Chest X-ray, PA view. Patient: 59 years old, sex F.
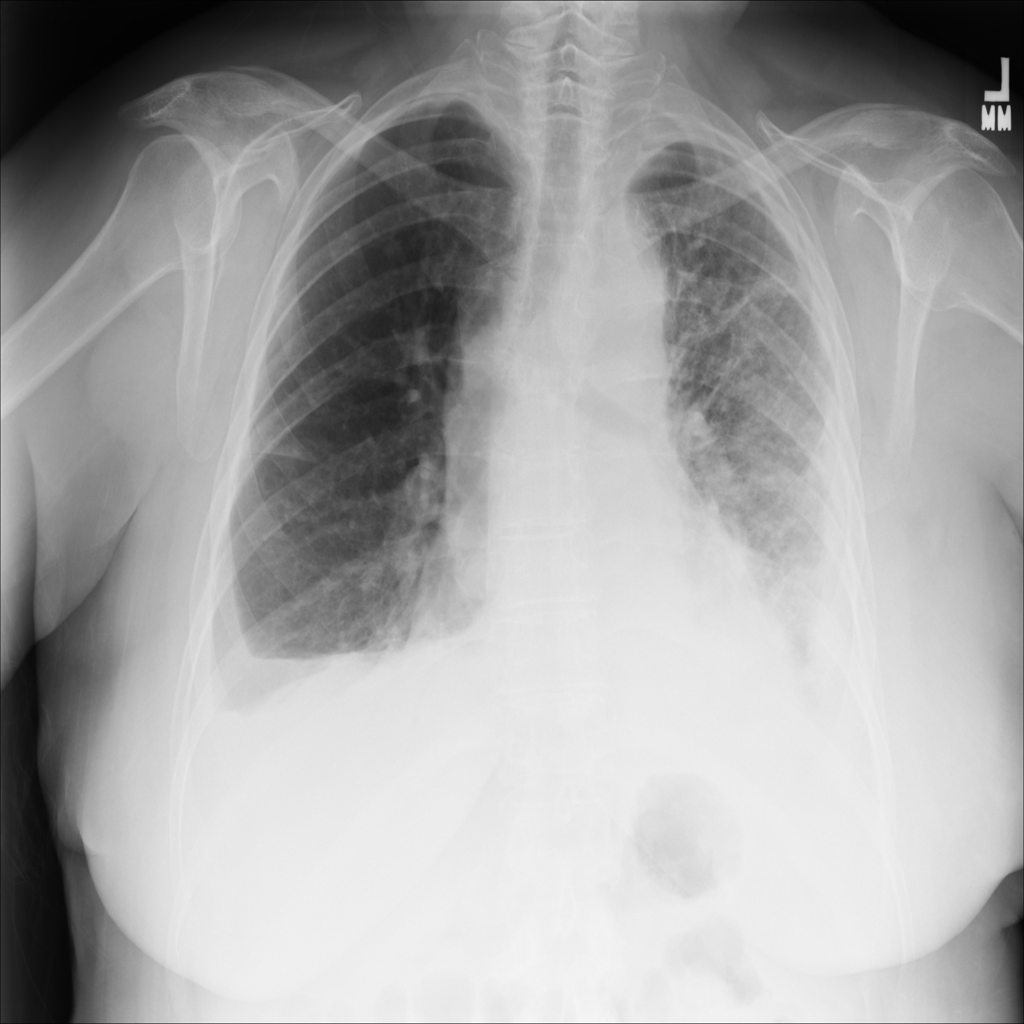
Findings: No Finding